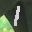
Label: 1